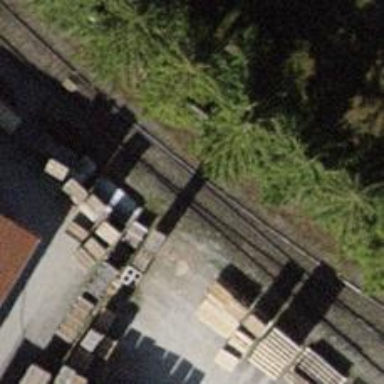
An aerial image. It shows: Single railway spur track.